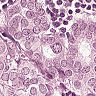
Metastatic tissue present: yes